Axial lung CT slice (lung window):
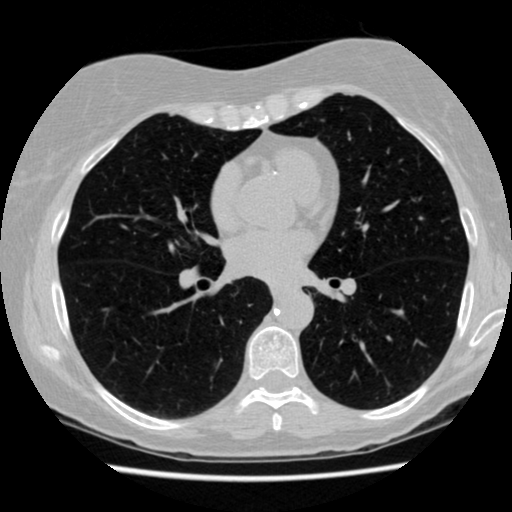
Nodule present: no